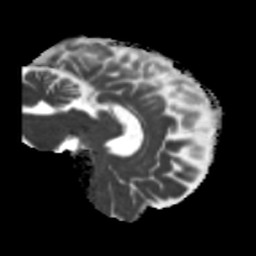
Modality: MD
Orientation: sagittal
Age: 42
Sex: male
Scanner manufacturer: siemens
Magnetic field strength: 3 T
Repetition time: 5.25 s
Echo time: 0.08 s